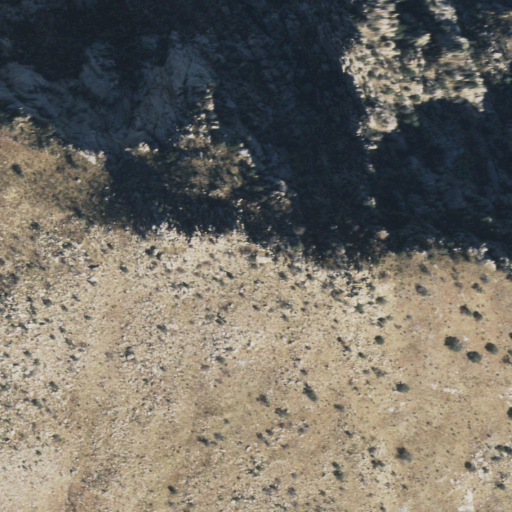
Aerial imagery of mountain in Arizona named Bighorn Mountain containing grassland, evergreen forest, and shrub